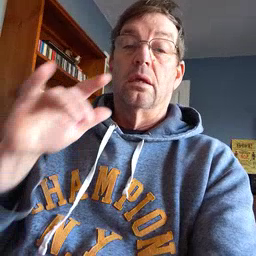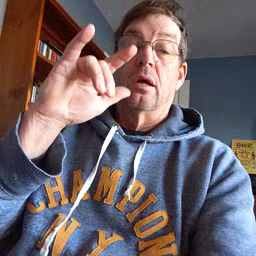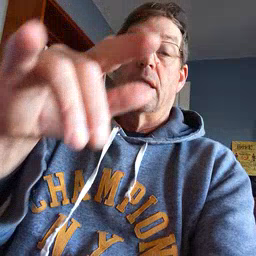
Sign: airplane